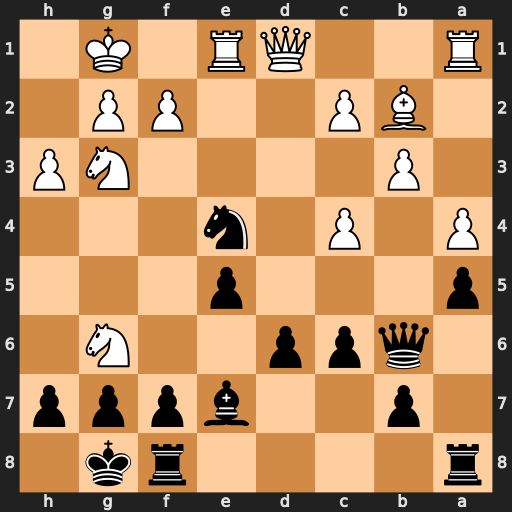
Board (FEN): r4rk1/1p2bppp/1qpp2N1/p3p3/P1P1n3/1P4NP/1BP2PP1/R2QR1K1
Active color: b
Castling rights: -
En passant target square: -
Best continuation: Qxf2+ Kh1 Nxg3+